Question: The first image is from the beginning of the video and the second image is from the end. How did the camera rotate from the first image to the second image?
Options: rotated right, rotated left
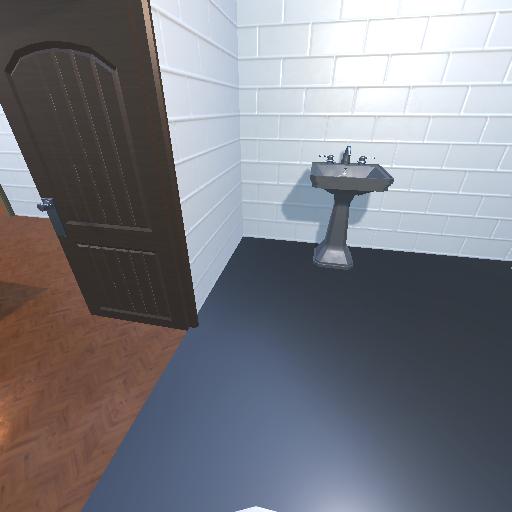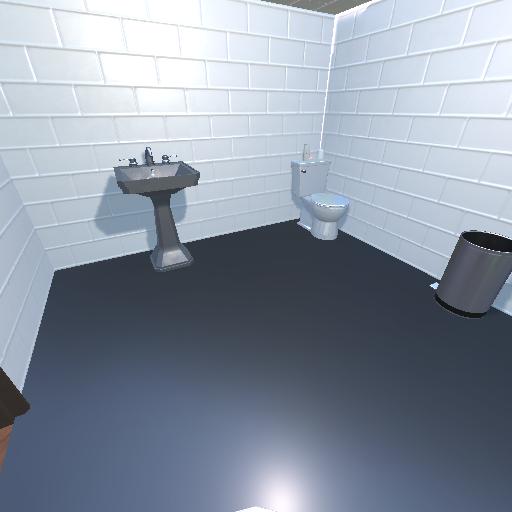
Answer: rotated right